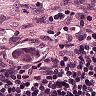
Metastatic tissue present: yes